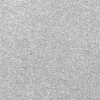
Atmospheric dust classification: dusty